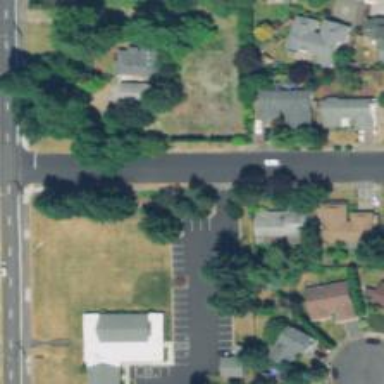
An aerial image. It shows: Residential road with sidewalk on the left.